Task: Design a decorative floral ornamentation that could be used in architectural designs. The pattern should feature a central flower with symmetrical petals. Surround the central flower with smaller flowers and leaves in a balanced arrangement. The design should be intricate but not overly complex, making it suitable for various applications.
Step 1019:
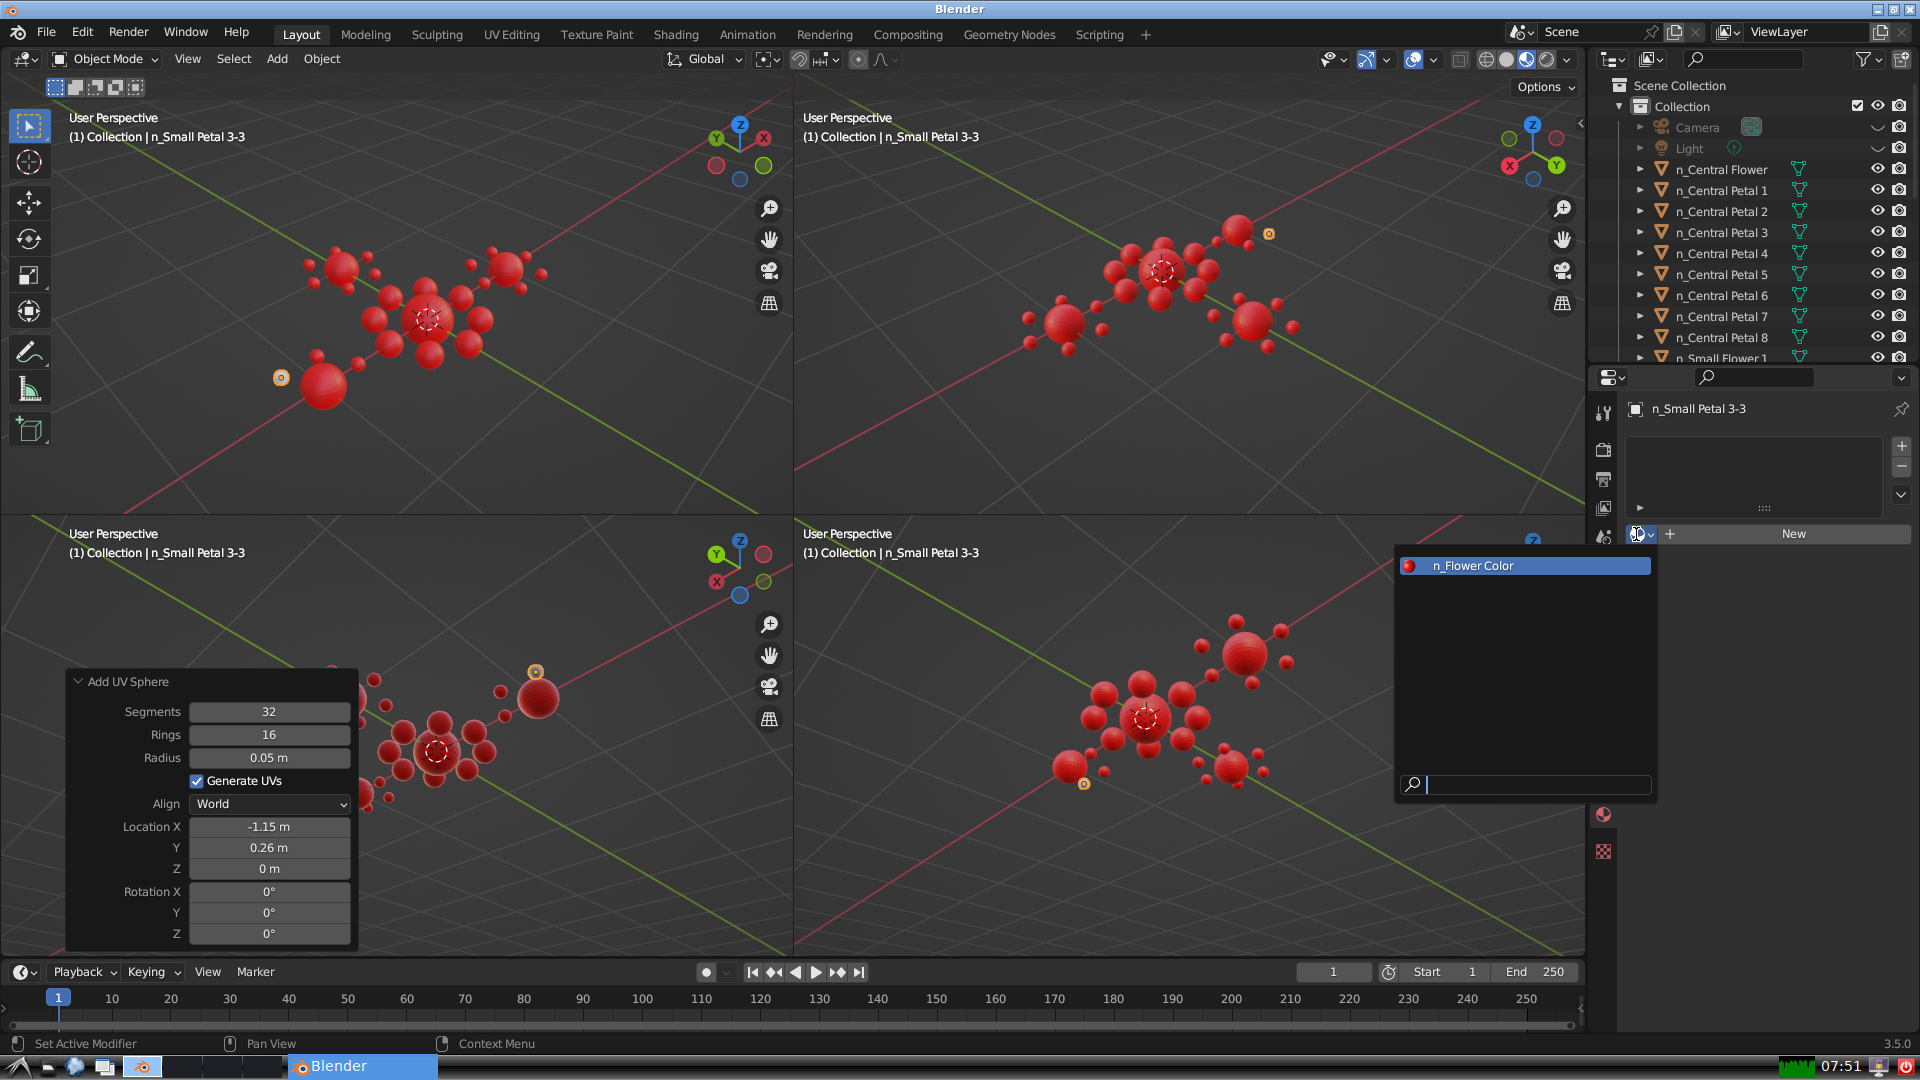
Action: input_text: n_Flower Color